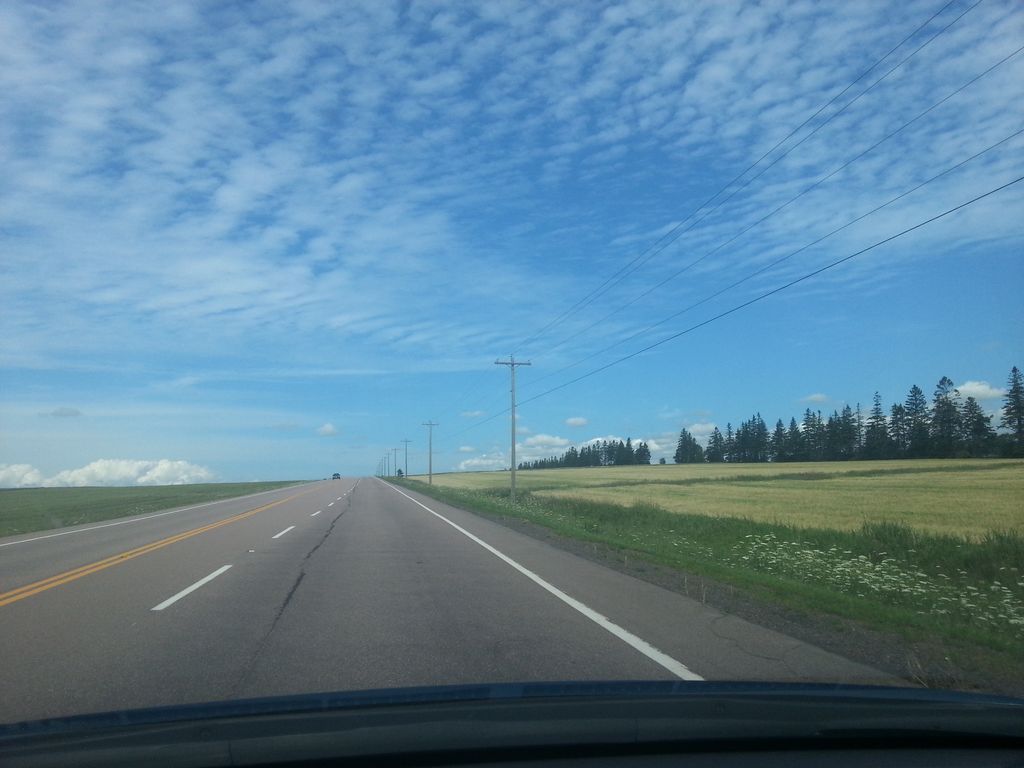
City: charlottetown